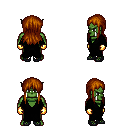
a pixel art fantasy rpg character, male body template, orc, green skin, black robe, teal pants, brunette unkempt hairstyle, gold gloves, ghillies, four views (front, back, left, right), 2x2 character sprite sheet, small pixel art, hard edges, no anti-aliasing